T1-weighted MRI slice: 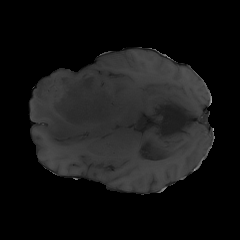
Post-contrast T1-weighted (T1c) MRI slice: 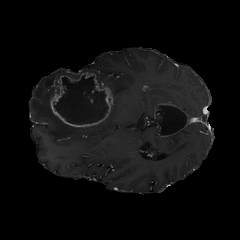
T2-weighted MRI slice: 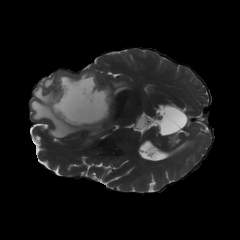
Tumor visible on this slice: yes